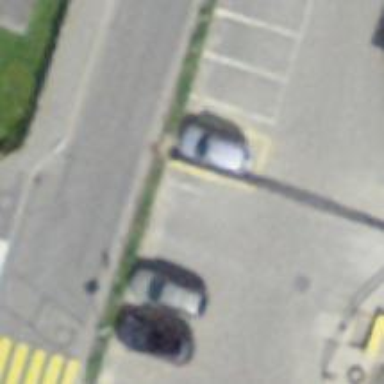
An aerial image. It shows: Car sharing facility.